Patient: sex M, age 57
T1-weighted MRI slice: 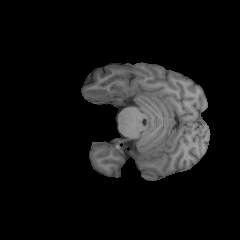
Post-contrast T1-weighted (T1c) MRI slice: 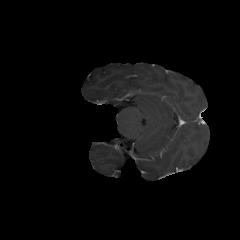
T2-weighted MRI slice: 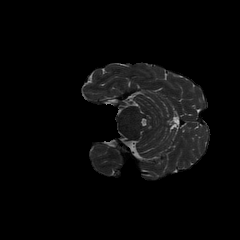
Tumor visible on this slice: no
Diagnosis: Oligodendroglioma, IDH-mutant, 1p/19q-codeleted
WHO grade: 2